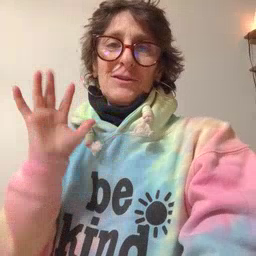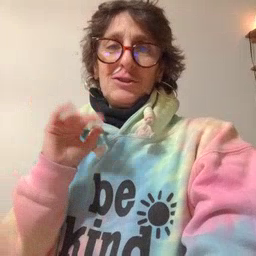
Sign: finish